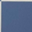
Piece: xx